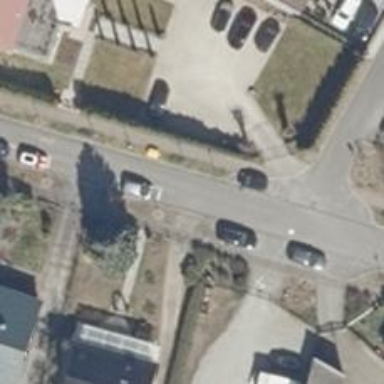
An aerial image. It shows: Residential road with asphalt surface. There are separate sidewalks on both sides of the road.